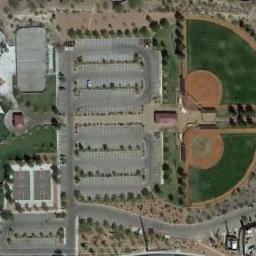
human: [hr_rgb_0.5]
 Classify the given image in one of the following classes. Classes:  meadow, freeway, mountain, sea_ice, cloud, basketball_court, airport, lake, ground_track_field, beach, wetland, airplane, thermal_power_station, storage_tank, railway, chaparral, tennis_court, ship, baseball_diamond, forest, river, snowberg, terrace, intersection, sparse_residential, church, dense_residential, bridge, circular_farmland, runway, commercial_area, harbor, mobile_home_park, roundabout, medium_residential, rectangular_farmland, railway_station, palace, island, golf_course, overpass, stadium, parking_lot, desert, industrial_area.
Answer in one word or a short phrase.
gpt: baseball_diamond